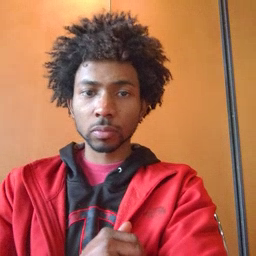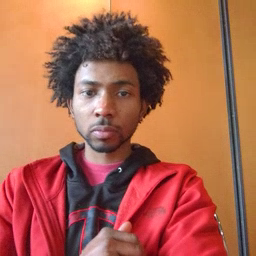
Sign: grass